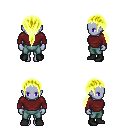
a pixel art fantasy rpg character, female body template, dark elf, purple skin, maroon long-sleeve shirt, teal pants, gold ponytail hairstyle, black shoes, four views (front, back, left, right), 2x2 character sprite sheet, small pixel art, hard edges, no anti-aliasing